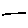
Label: line